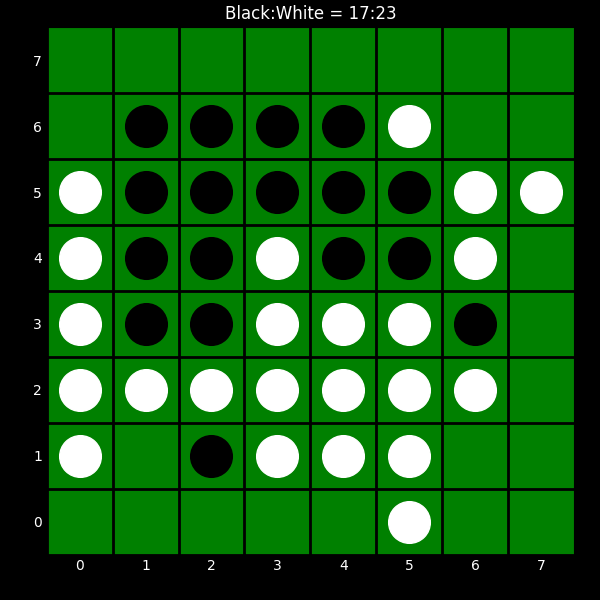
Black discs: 17
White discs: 23